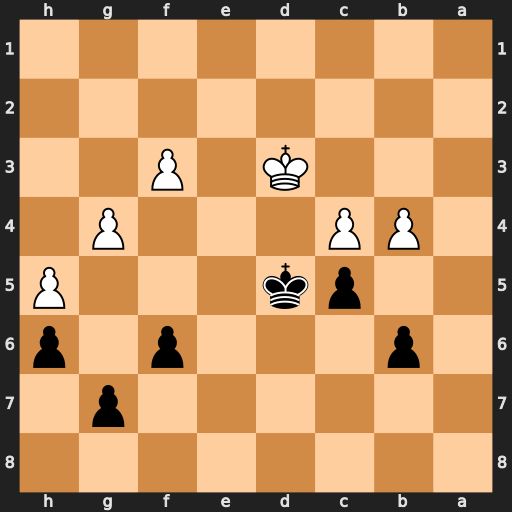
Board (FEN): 8/6p1/1p3p1p/2pk3P/1PP3P1/3K1P2/8/8
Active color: b
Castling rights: -
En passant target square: -
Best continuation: Ke5 b5 Kf4